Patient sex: M
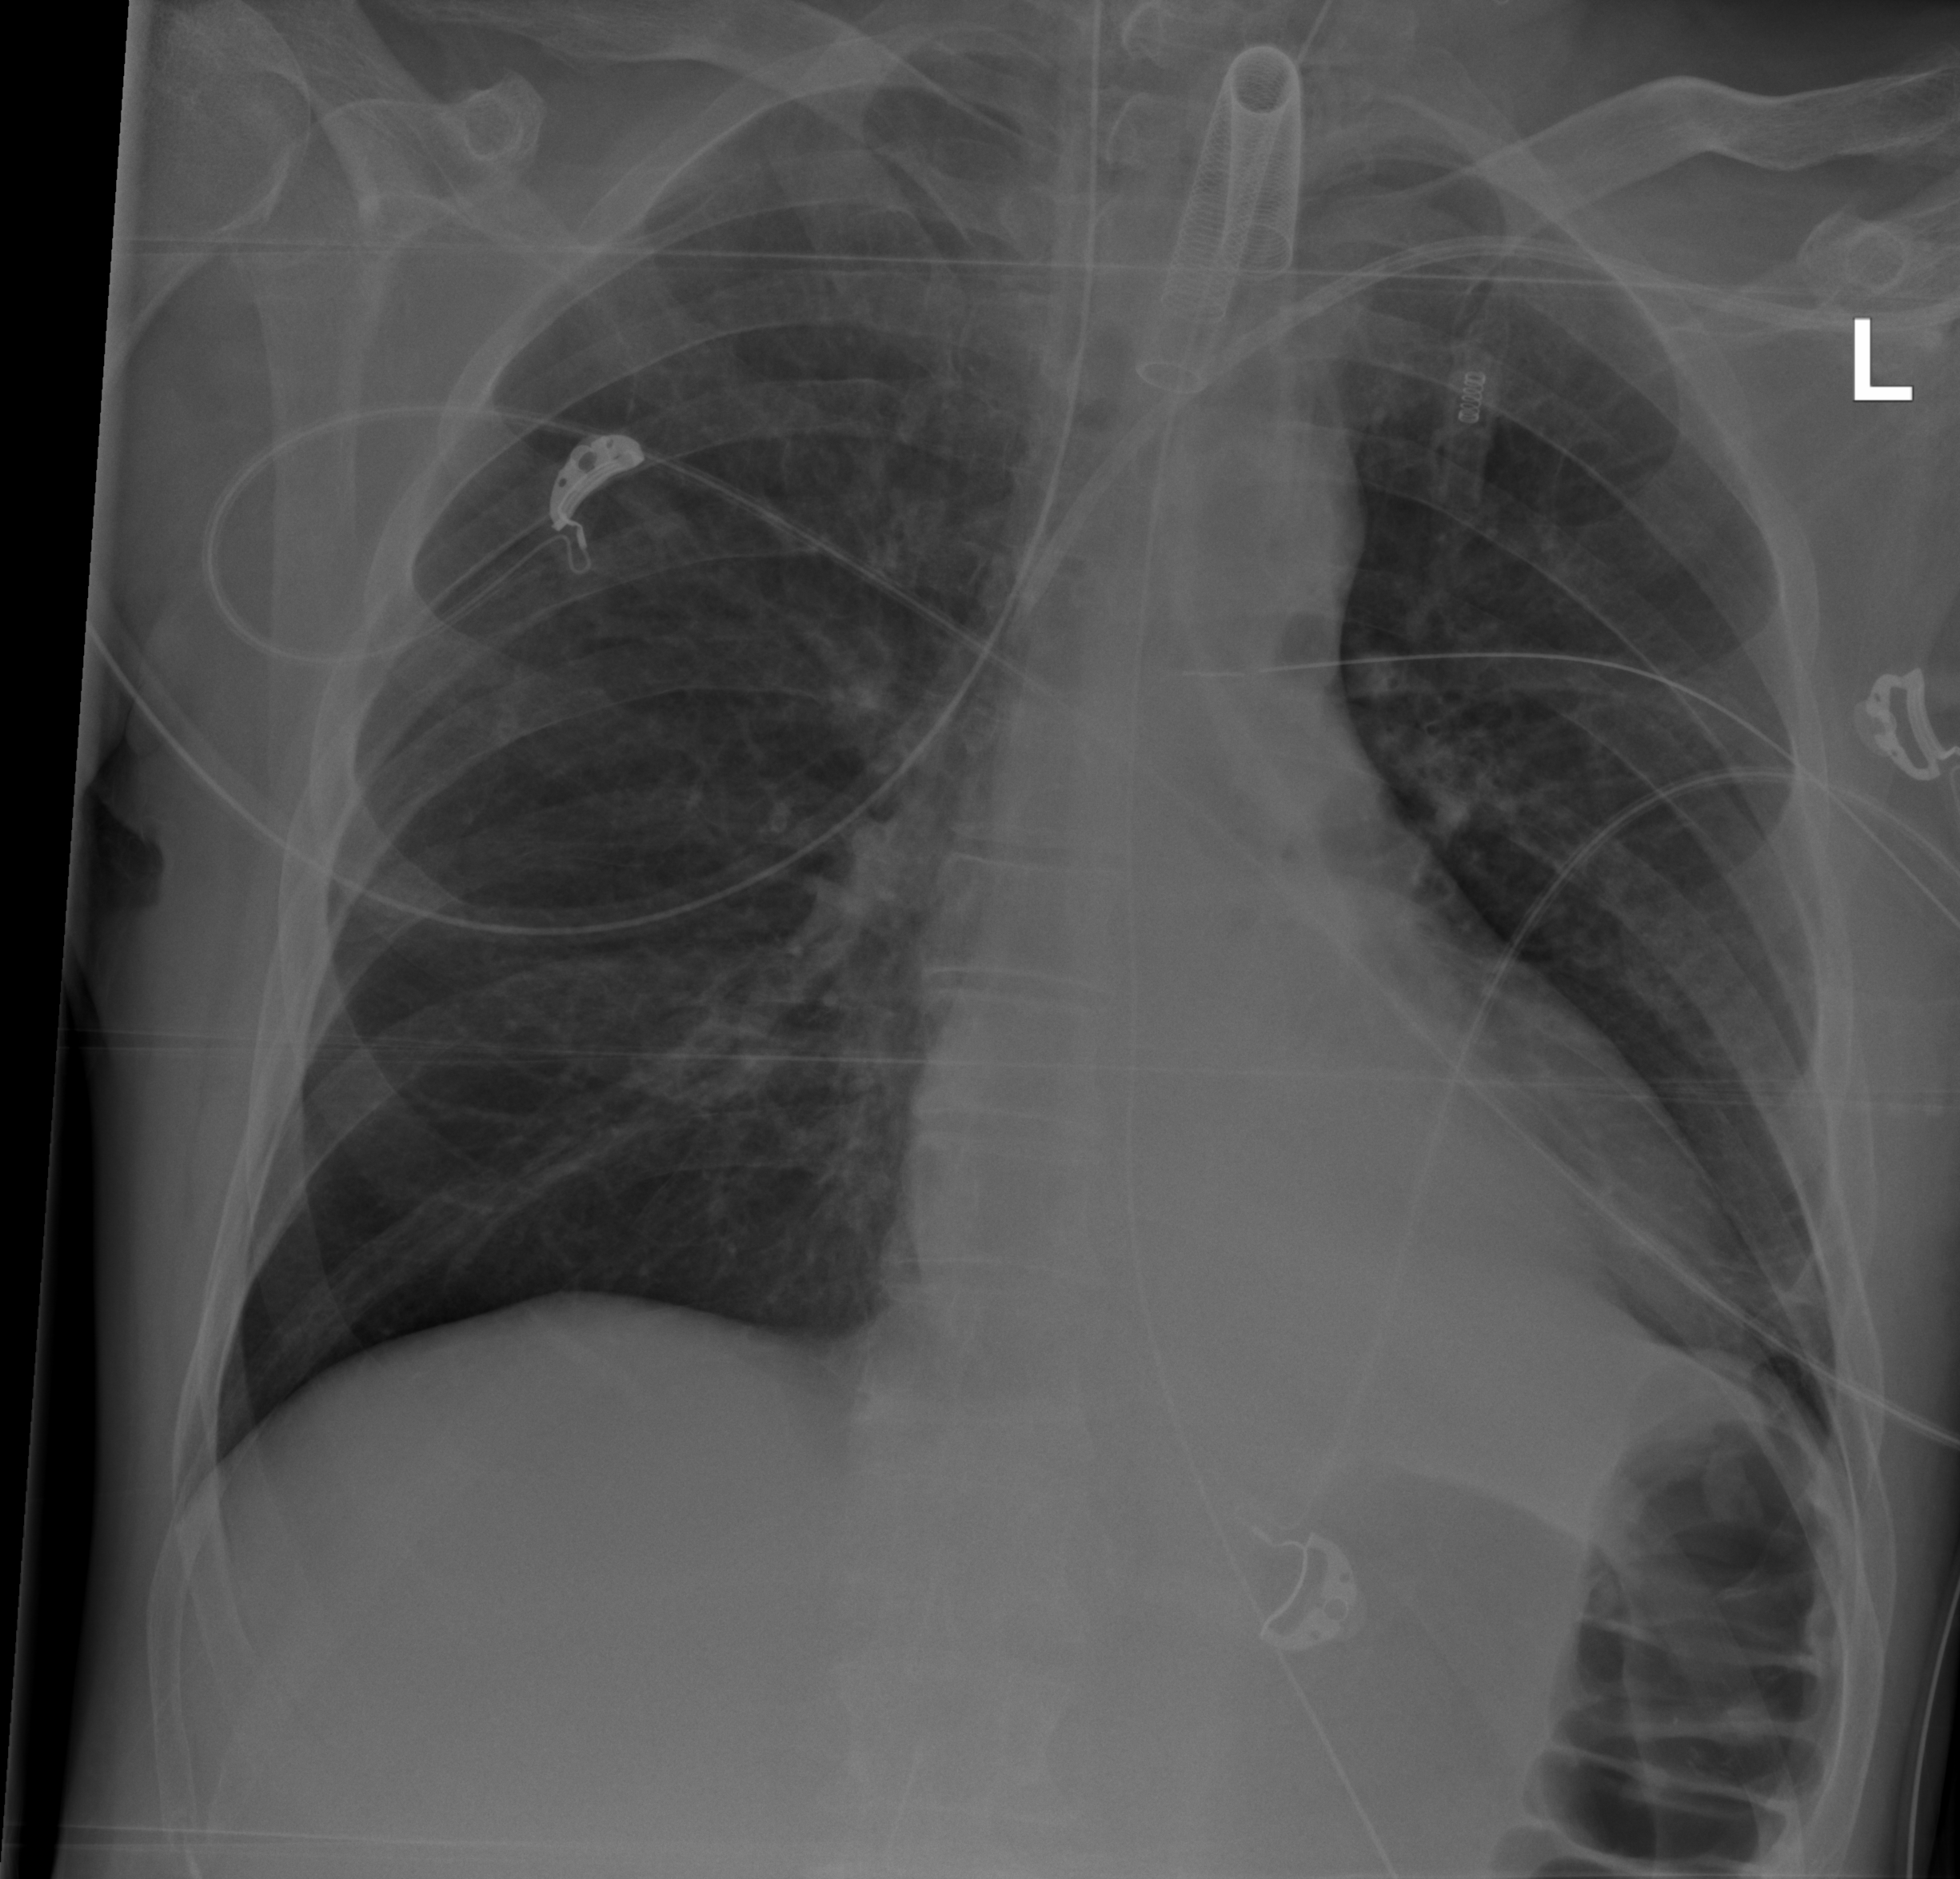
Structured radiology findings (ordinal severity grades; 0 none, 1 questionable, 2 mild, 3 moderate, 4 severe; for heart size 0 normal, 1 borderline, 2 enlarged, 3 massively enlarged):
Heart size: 0
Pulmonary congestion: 0
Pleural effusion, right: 0
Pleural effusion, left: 0
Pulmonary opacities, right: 0
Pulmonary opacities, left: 0
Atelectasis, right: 0
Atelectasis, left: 2